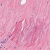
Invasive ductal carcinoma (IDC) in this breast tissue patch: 0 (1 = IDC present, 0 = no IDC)